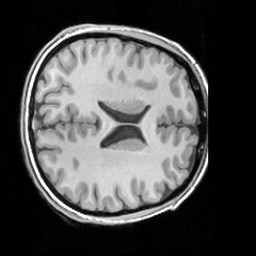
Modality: T1w
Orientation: axial
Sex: female
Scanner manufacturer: siemens
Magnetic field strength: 3 T
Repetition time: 1.63 s
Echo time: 0.00311 s